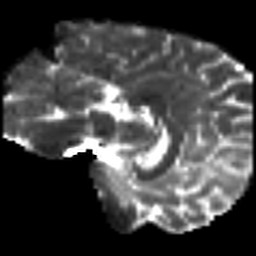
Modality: T2w
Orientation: sagittal
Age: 21
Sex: female
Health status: healthy
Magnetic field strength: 3 T
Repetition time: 8.4 s
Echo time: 0.0926 s